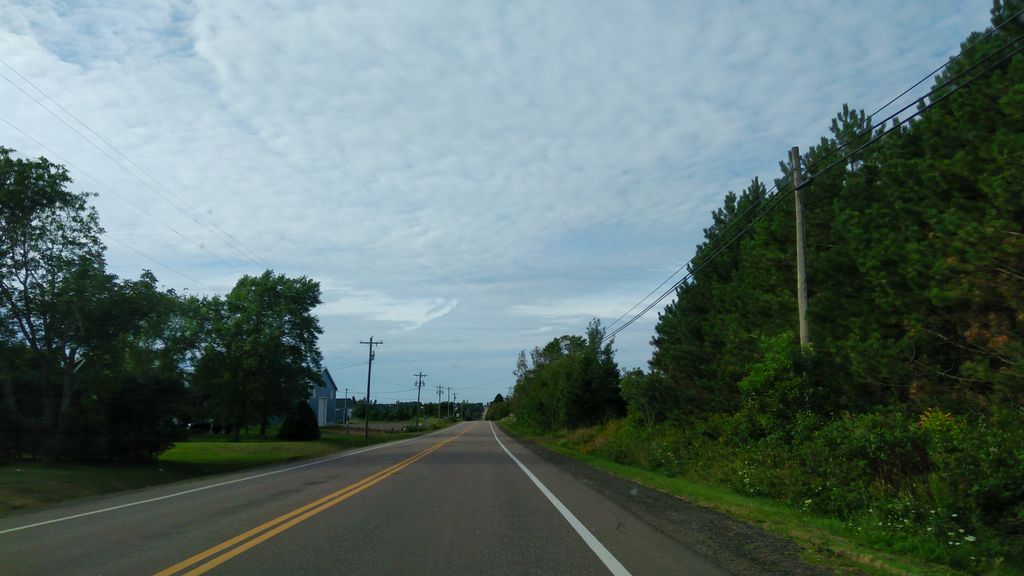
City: charlottetown